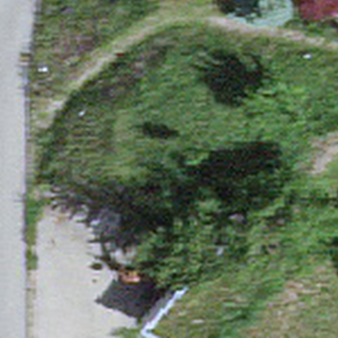
Label: other